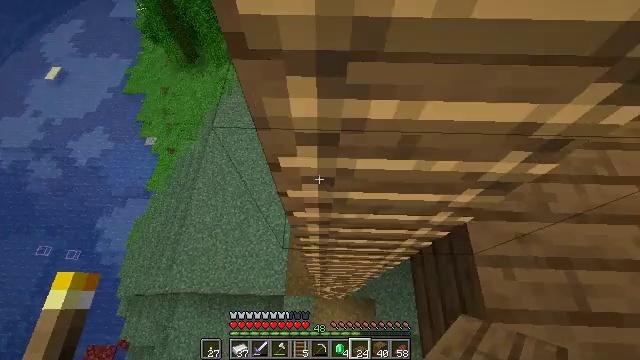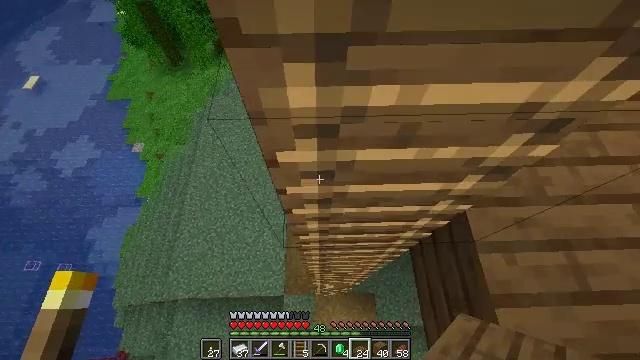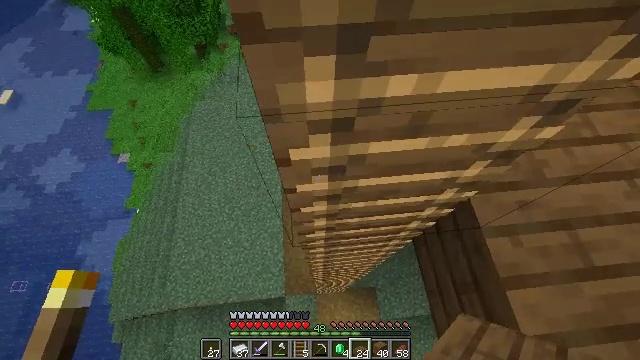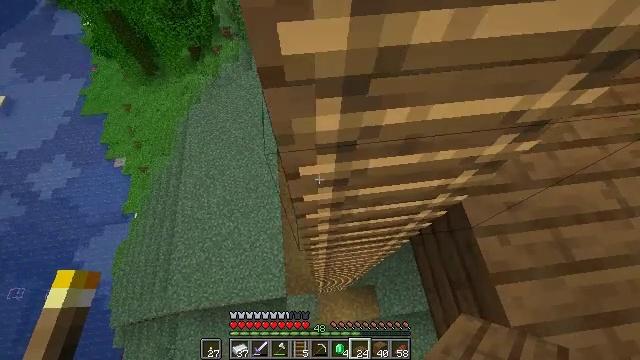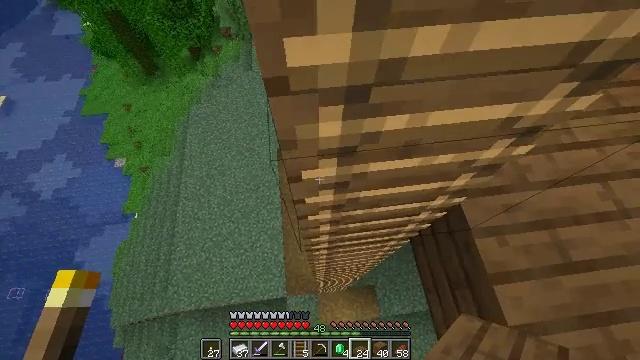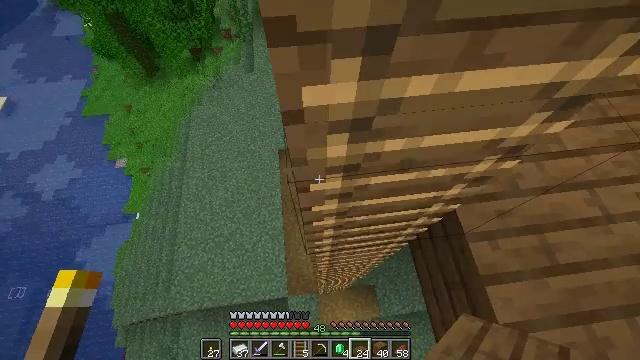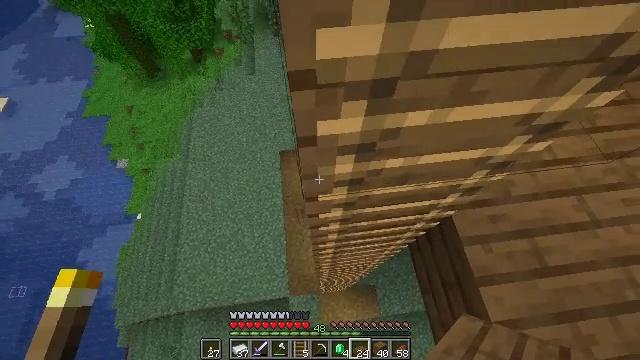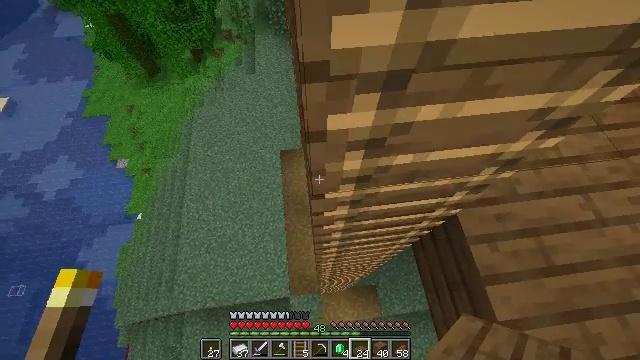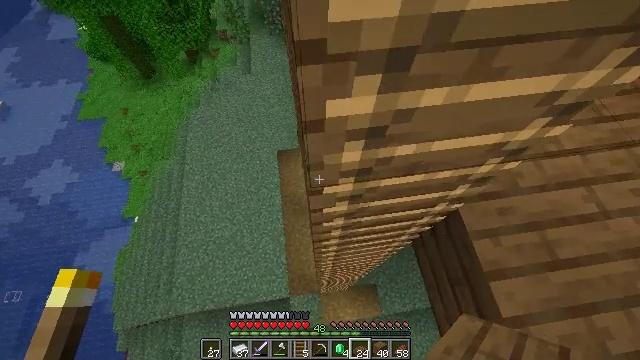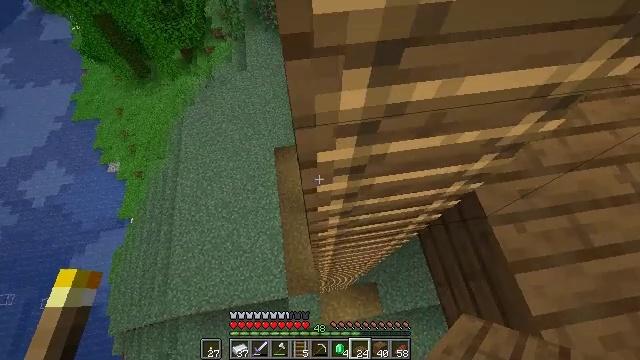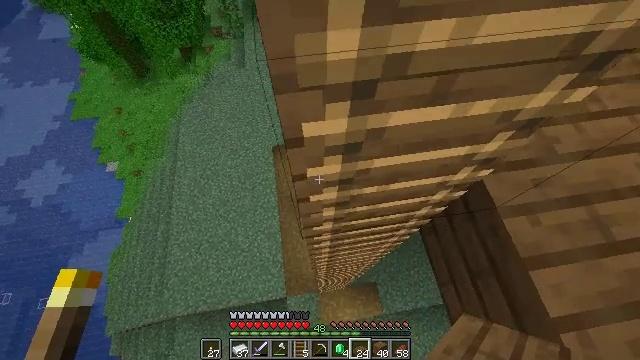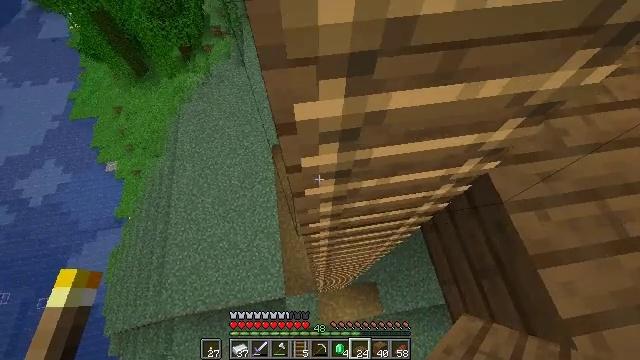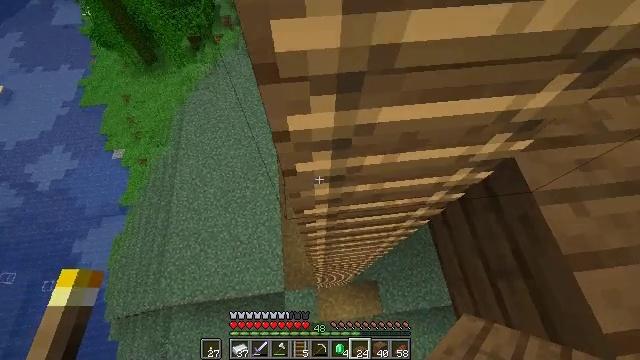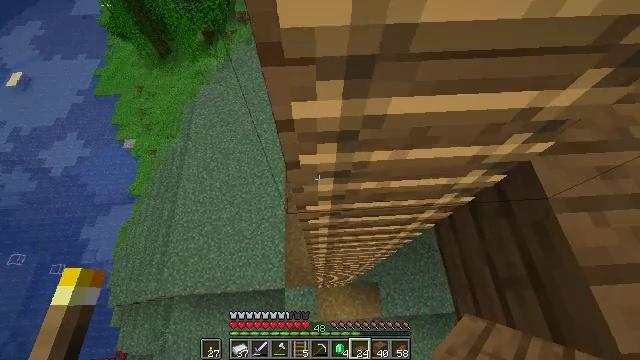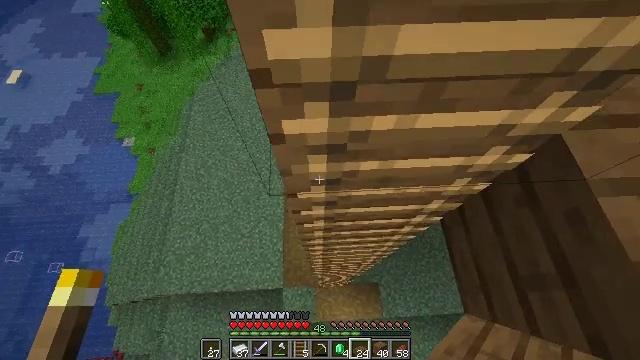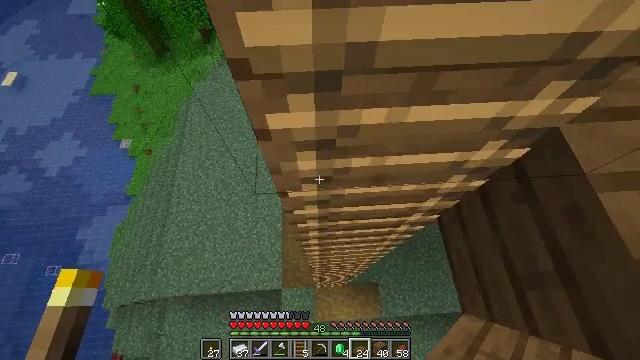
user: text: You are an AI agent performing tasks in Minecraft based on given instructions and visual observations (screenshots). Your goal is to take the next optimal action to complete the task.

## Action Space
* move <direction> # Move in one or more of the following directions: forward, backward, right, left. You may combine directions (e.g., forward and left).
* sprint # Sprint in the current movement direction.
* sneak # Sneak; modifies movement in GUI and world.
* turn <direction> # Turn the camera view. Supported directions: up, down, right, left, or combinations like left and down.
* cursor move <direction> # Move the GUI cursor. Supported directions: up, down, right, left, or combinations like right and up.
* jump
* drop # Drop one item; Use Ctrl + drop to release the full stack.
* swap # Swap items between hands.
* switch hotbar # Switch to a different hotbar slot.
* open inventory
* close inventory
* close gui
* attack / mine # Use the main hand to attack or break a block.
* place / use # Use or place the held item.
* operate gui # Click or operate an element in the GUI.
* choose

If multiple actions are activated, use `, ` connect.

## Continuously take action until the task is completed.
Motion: motion action
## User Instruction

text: Drop a spruce slab.
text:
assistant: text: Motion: move forward, turn right
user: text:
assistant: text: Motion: move forward, turn right
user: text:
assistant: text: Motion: move forward, turn right
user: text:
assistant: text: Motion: move forward
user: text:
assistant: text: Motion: no_op
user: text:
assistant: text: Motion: no_op
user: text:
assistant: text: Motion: no_op
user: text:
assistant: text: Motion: move right, turn right
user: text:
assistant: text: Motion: move right
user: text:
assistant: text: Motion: move right
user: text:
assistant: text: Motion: no_op
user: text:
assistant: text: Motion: turn left
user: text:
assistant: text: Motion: turn left
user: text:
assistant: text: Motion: move forward
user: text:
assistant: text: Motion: move forward
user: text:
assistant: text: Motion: move forward
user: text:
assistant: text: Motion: no_op
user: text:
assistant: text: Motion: no_op
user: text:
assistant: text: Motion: no_op
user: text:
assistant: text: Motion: no_op
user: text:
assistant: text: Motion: no_op
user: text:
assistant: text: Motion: no_op
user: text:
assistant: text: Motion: no_op
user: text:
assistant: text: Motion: no_op
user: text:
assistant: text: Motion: no_op
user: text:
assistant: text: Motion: no_op
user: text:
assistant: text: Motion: no_op
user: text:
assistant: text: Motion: no_op
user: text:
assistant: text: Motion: no_op
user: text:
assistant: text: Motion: no_op